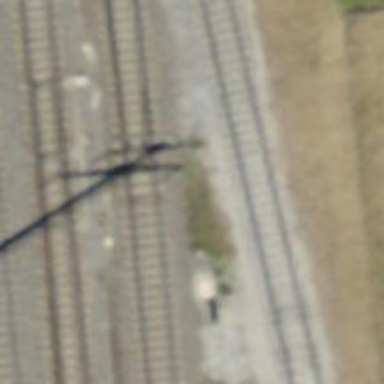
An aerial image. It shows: Single-track electrified railway siding with contact line for service.